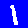
Digit: 1